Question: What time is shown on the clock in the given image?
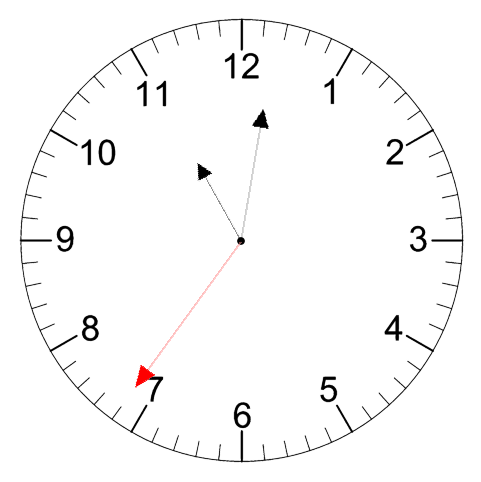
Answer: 11:01:36